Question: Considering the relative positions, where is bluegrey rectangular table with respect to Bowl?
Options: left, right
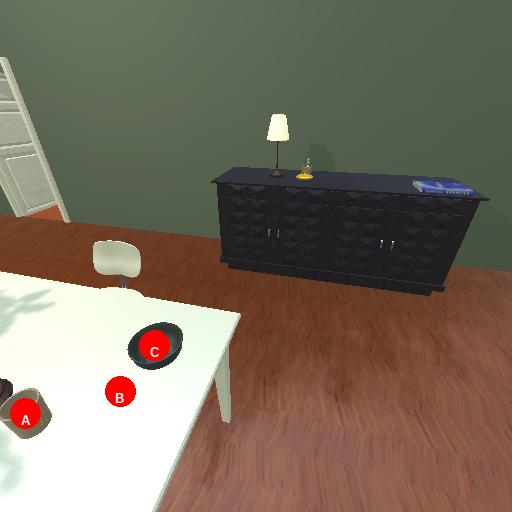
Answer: left